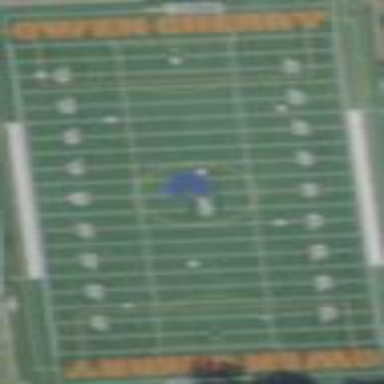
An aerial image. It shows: American football pitch with artificial turf.